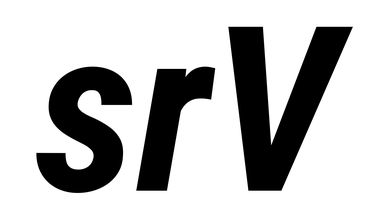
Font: Roboto-Italic_Condensed_Bold_Italic